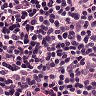
Metastatic tissue present: no